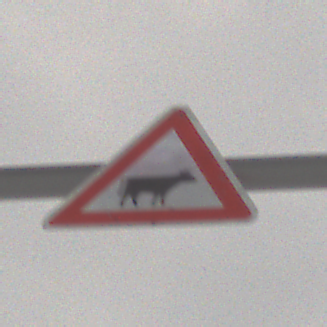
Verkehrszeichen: ViehtriebLinks
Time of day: MorningAfternoon
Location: Outdoor (Nature)
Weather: Overcast
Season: Winter
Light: Natural